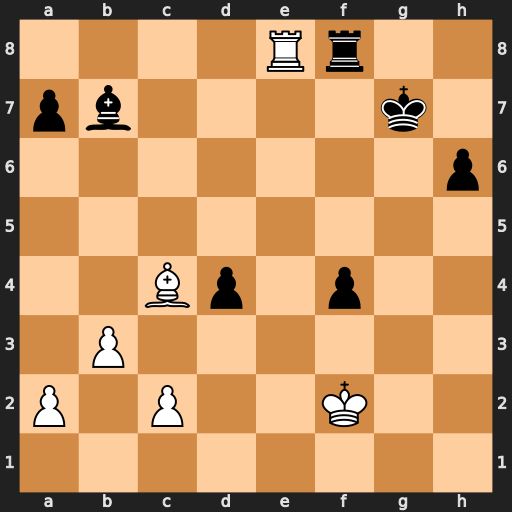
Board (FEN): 4Rr2/pb4k1/7p/8/2Bp1p2/1P6/P1P2K2/8
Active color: w
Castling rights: -
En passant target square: -
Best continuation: Re7+ Kf6 Rxb7